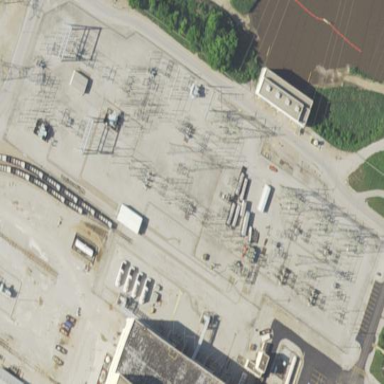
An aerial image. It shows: Power substation with transmission level designation. It is enclosed by fence.